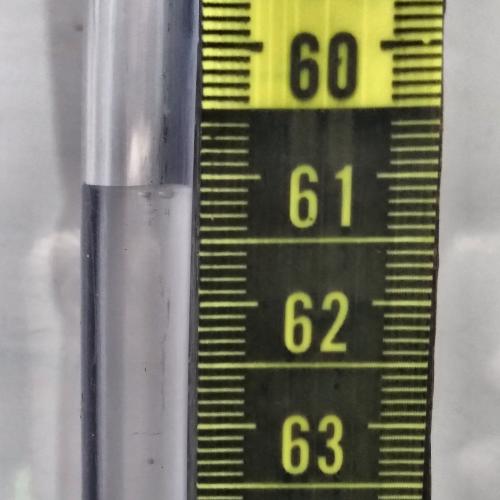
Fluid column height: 61.1 cm